Question: If I use Border layout and add a label to one of the regions, I then want to add some spacing around it so that it is not pushed up against the border. However no matter what I use (margin or padding) it always exposes some ugly gray/blue areas :

I do not expect this, because the label is sitting on a panel. I don't understand how transparancy comes into the equation.
I am simply adding my label like this :
'''
var createPanel = Ext.create('Ext.panel.Panel', {
border: false,
region: 'center',
layout: {
type: 'border',
pack: 'start'
},
items: [
{
xtype: 'panel',
border: false,
region: 'center',
text: 'Create New With Selected Packets',
items: {
margin: 30, //or padding!!!!
xtype: 'label',
text: 'Create New With Selected Packets'
}
},
{
xtype: 'panel',
border: false,
region: 'east',
items: {
xtype: 'button',
margin: '5 5 5 5',
text: 'Create New '
}
}
]
});
'''
jsfiddle <URL>
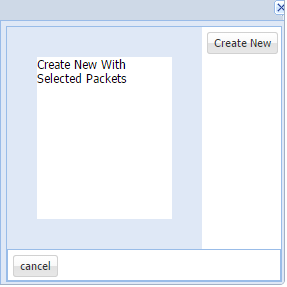
Answer: You can wrap the label with a container, like:
'''
{
xtype: 'panel',
border: false,
region: 'center',
text: 'Create New With Selected Packets',
items: {
xtype: 'container',
padding: 30,
items: {
xtype: 'label',
text: 'Create New With Selected Packets'
}
}
}
'''
Working example: <URL>